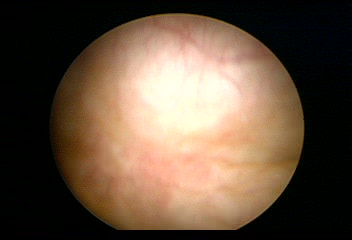
Modality: WLC
Class: Normal mucosa
Bladder cancer association: No